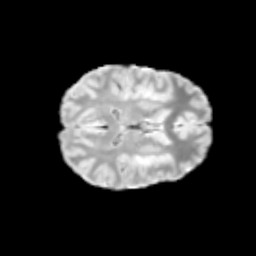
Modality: T2w
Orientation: axial
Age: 12
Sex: female
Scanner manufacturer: siemens
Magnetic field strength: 3 T
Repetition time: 3.8 s
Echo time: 0.07 s